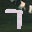
Label: 7